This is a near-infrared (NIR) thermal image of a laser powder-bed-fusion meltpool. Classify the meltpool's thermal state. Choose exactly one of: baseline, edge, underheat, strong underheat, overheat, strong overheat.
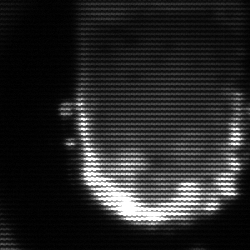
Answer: baseline